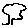
Label: tree